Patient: sex M, age 61
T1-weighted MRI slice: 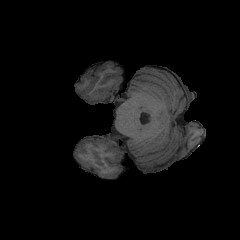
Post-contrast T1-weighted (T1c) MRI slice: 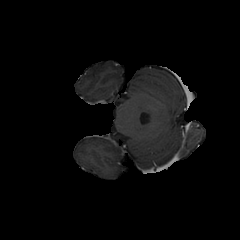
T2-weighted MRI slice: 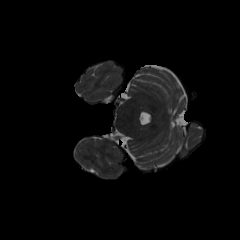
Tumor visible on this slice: no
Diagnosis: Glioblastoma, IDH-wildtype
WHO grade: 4